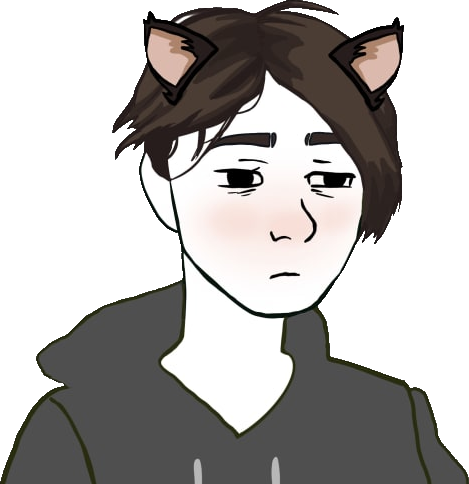
Label: 5_Twinkjak